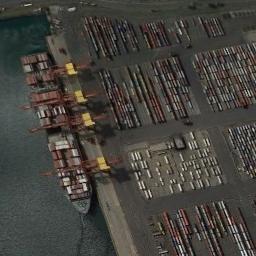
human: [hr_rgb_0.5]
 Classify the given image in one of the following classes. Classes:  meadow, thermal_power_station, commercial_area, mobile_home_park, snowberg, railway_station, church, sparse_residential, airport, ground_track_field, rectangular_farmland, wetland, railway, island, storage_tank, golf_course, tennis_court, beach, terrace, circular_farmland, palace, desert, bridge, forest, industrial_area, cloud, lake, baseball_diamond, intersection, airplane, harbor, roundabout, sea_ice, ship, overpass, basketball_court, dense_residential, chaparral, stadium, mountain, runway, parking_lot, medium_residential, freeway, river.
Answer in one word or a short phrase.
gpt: ship